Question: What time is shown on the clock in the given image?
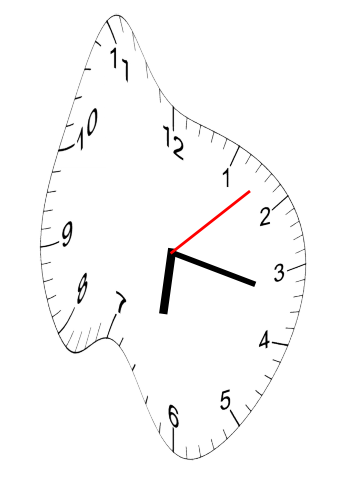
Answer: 06:17:08